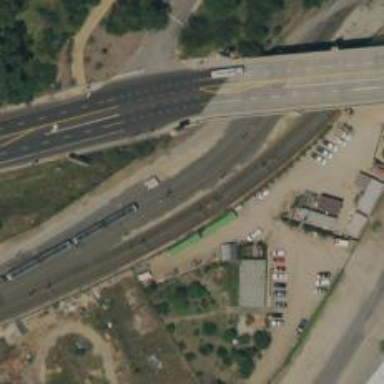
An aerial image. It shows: Light rail railway line with electrified contact line running along embankment.